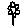
Label: flower